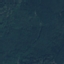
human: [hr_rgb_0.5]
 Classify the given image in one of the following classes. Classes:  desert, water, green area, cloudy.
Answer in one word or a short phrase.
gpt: green area